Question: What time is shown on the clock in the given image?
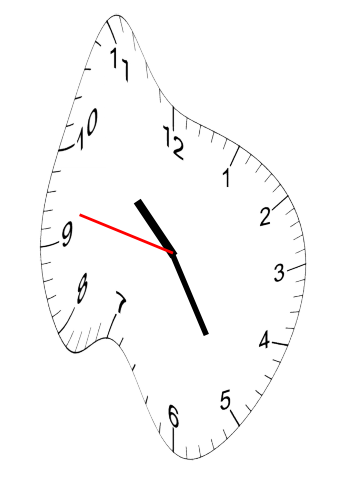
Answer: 10:24:47